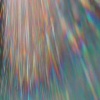
Label: sunburn